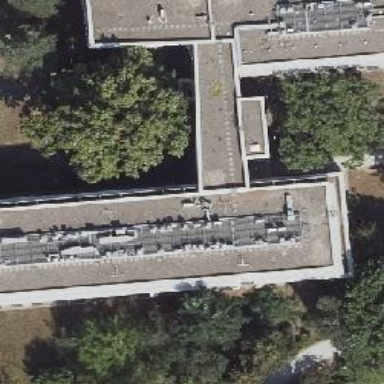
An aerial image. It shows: Office building.